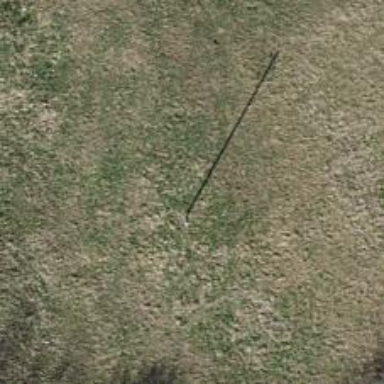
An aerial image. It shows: Minor power line with three cables.